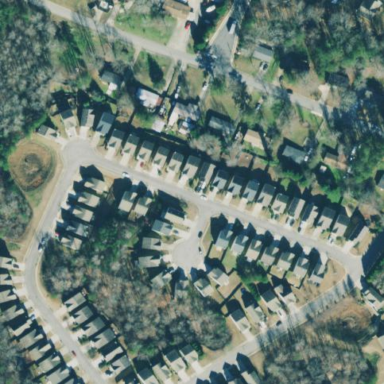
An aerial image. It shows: Sidewalk.